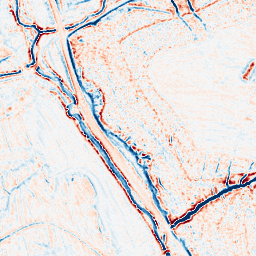
Category: edge_preserving
Decomposition family: bilateral
Decomposition parameters: d: 9
sigma_color: 50
sigma_space: 100
Upsampling method: sinc_hamming
Upsampling parameters: scale: 2
kernel_size: 4
Upsampling scale: 2